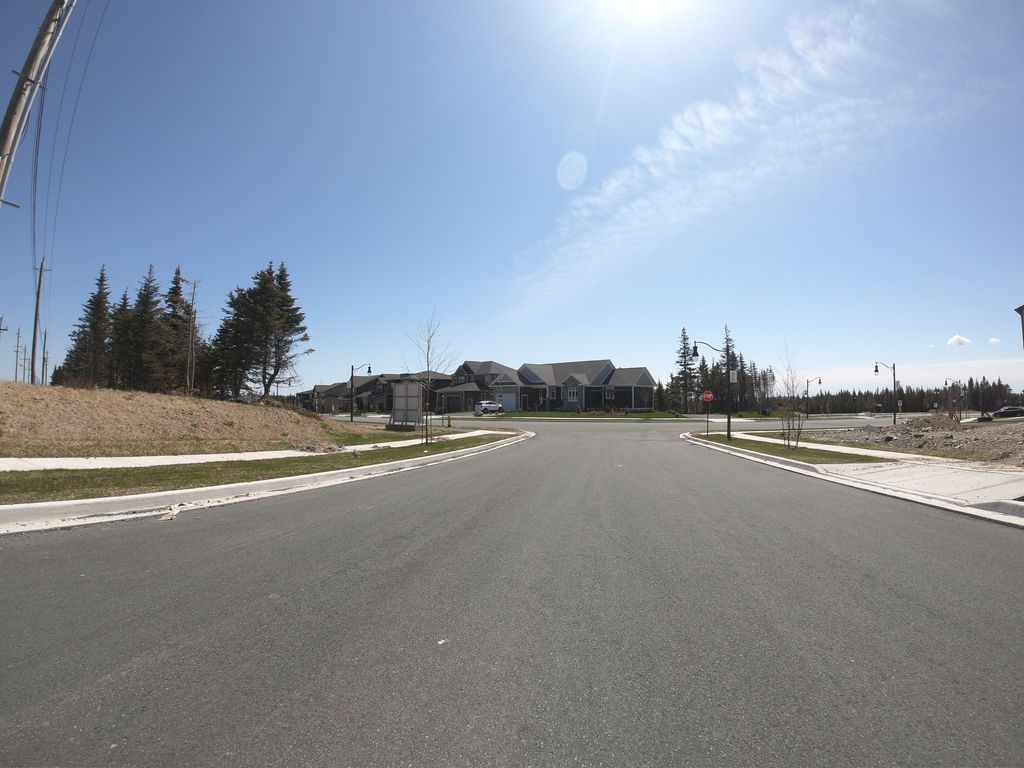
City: st_johns